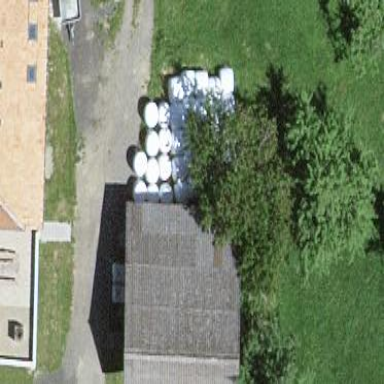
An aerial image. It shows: Shed.